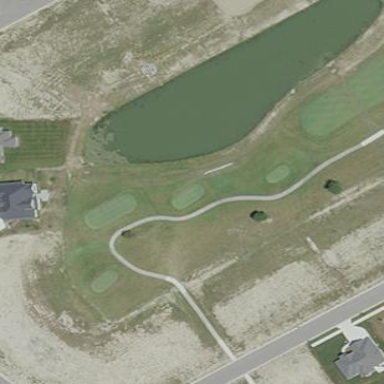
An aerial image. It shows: Scenic view of water hazard on golf course. The natural water feature adds beauty to the landscape.